Question: How do I withdraw a Phabricator revision from "Ready to Land" status?
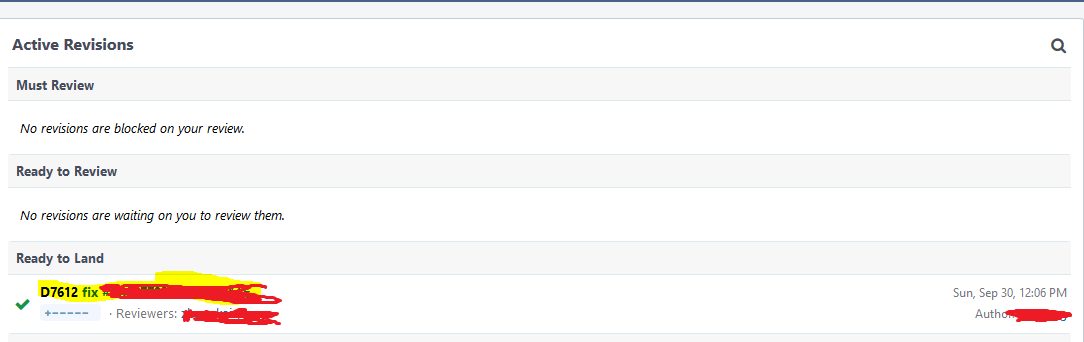
Answer: The revision appears in that section because it has been accepted. There are a few ways that it can leave that state:
1. You close the revision (either by landing it or by abandoning it).
2. Someone requests changes on the revision, moving the revision into the "Needs Revision" state.
3. The approver resigns from the revision, moving it back into "Needs Review" state.